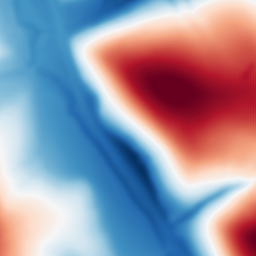
Category: multiscale
Decomposition family: dog
Decomposition parameters: sigma_low: 3
sigma_high: 100
Upsampling method: fft_zeropad
Upsampling parameters: scale: 8
Upsampling scale: 8